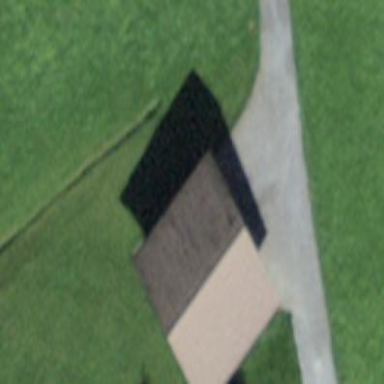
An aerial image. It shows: Garage building.